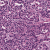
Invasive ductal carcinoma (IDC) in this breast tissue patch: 1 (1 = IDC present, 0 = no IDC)